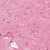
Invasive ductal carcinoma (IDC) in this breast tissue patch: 0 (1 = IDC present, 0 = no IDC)